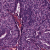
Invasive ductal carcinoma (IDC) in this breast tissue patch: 1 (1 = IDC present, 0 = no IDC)